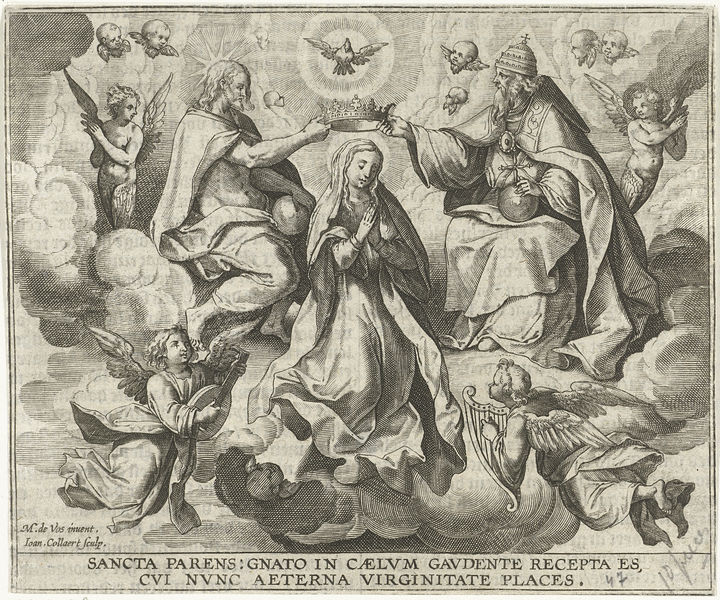
Titel: Kroning van Maria
Künstler: Jan (II) Collaert
Standort: Amsterdam
Institution: Rijksmuseum
Schlagwörter: flügel, himmel, wolken, zeichnung, wolke, gesichter, taube, hände, vater, musik, krone, engel, putte, papst, kreuz, strahlen, druck, radierung, stich, christus, jesus, christlich, krönung, heiliger, tiara, laute, harfe, putten, maria, sohn, insignien, taub, geist, musikinstrumente, heiliger geist, reichsapfel, sancta, himelfahrt